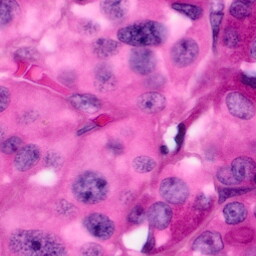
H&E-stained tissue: Pancreatic